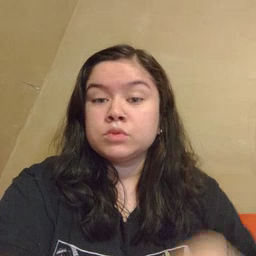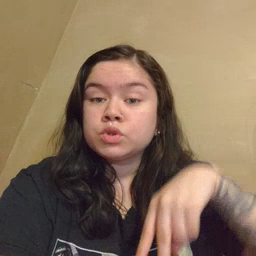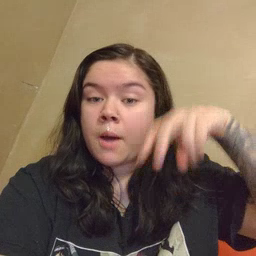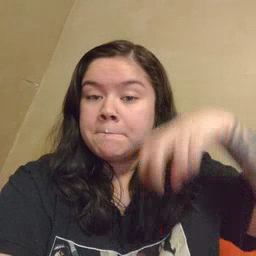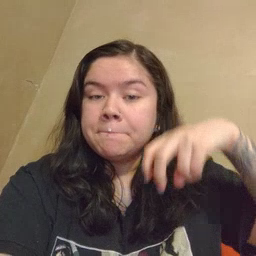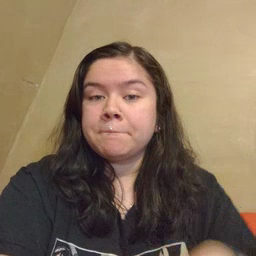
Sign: jump